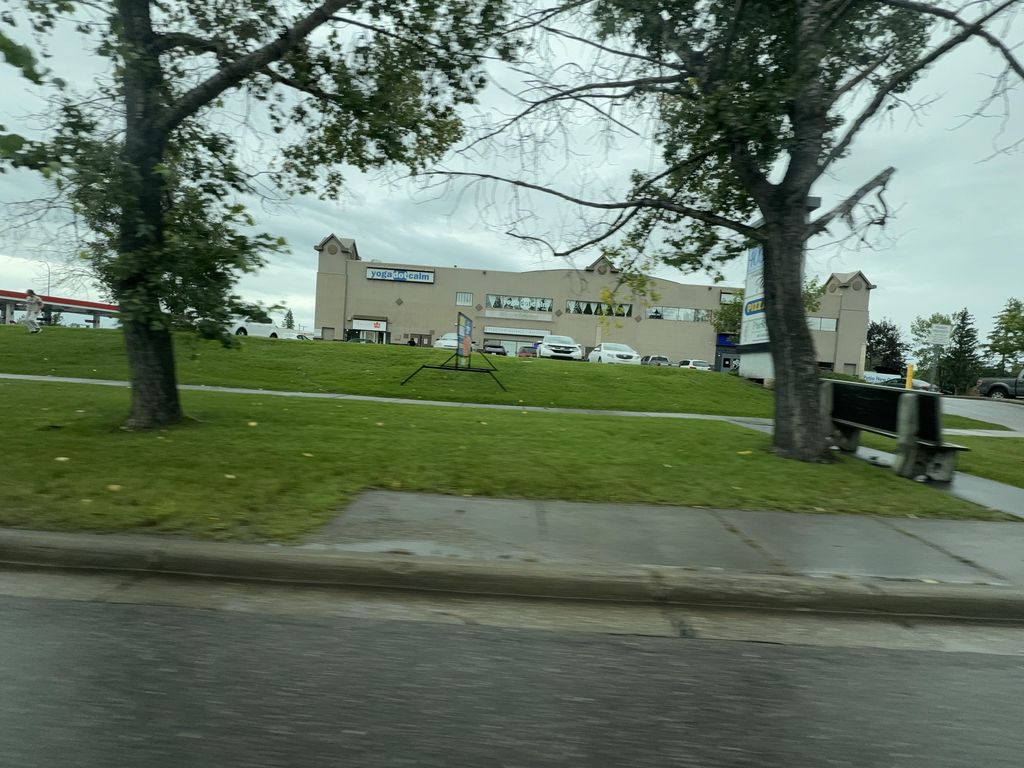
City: calgary